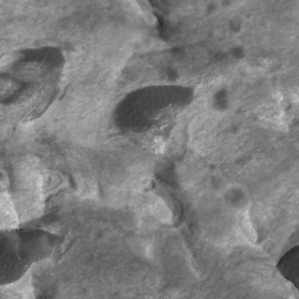
Label: non_frost